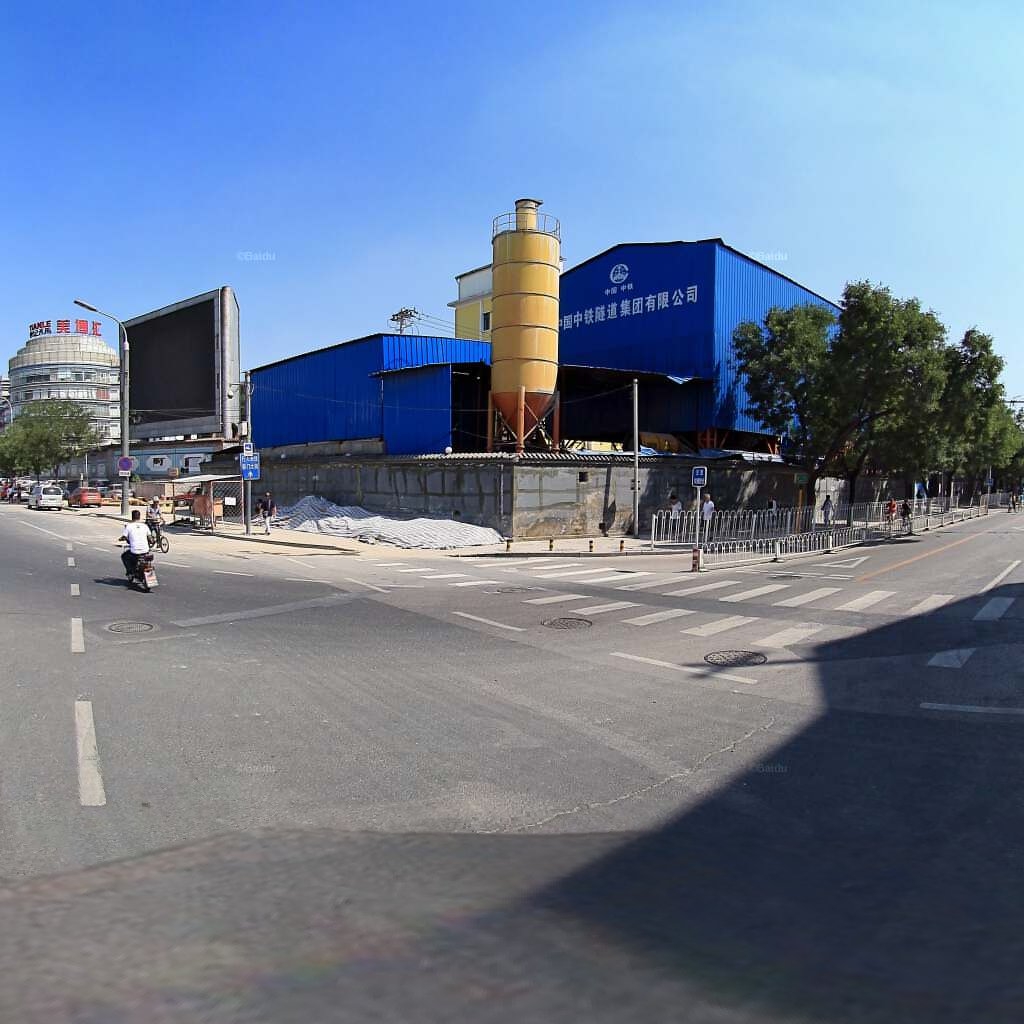
Region: Dongcheng
Road damage annotations: transverse crack, manhole cover, manhole cover, manhole cover, manhole cover, manhole cover